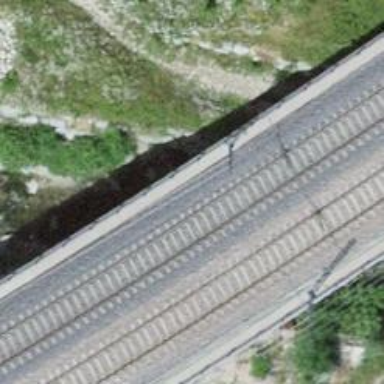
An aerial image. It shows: Bridge with electrified rail tracks and contact line.